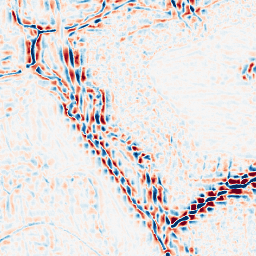
Category: wavelet
Decomposition family: wavelet_reverse_biorthogonal
Decomposition parameters: wavelet: rbio5.5
level: 3
Upsampling method: cubic_mitchell
Upsampling parameters: scale: 2
Upsampling scale: 2